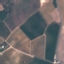
Land use / land cover: PermanentCrop